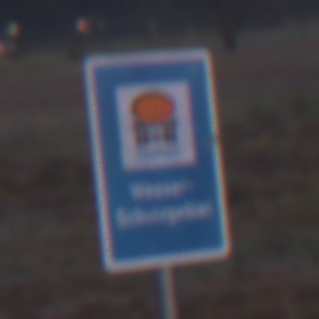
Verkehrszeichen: Wasserschutzgebiet
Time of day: SunriseSunset
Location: Outdoor (Nature)
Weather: Clear
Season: NotSpecified
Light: Natural